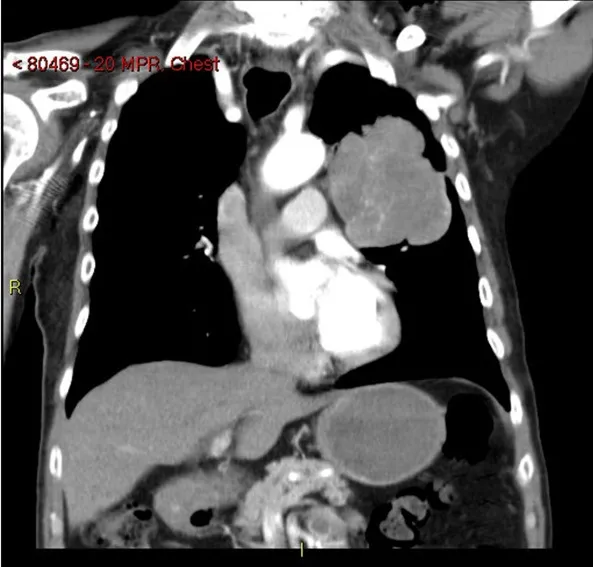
Coronal chest computed tomography slice. This image is a coronal slice of the chest computed tomography taken of the patient. It demonstrates a large squamous cell carcinoma of the lung in the left upper lobe.
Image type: radiology (ct)